Interaction volume radius: 5 \u00c5
Interaction volume height: 20 \u00c5
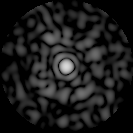
Disorder parameter: 0.8367